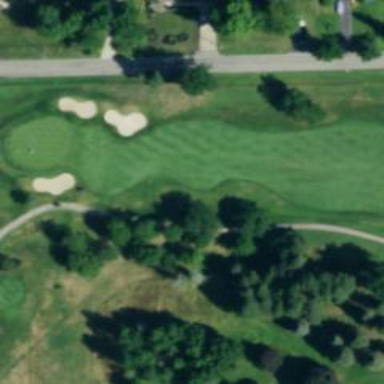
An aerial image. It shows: Path designated for golf carts.